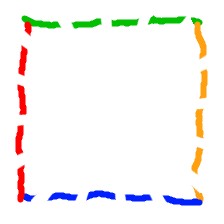
Shape: square